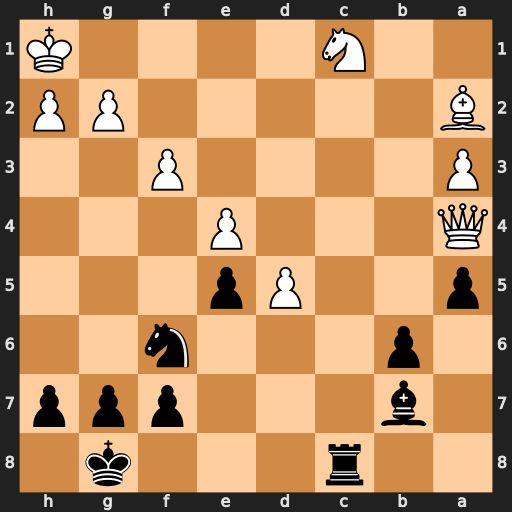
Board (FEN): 2r3k1/1b3ppp/1p3n2/p2Pp3/Q3P3/P4P2/B5PP/2N4K
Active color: b
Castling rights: -
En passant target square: -
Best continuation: Rxc1+ Qd1 Rxd1#